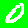
Digit: 0